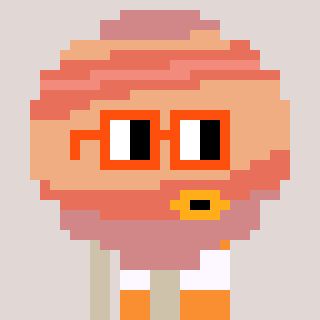
a pixel art character with square orange glasses, a jupiter-shaped head and a bege-colored body on a warm background